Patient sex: M
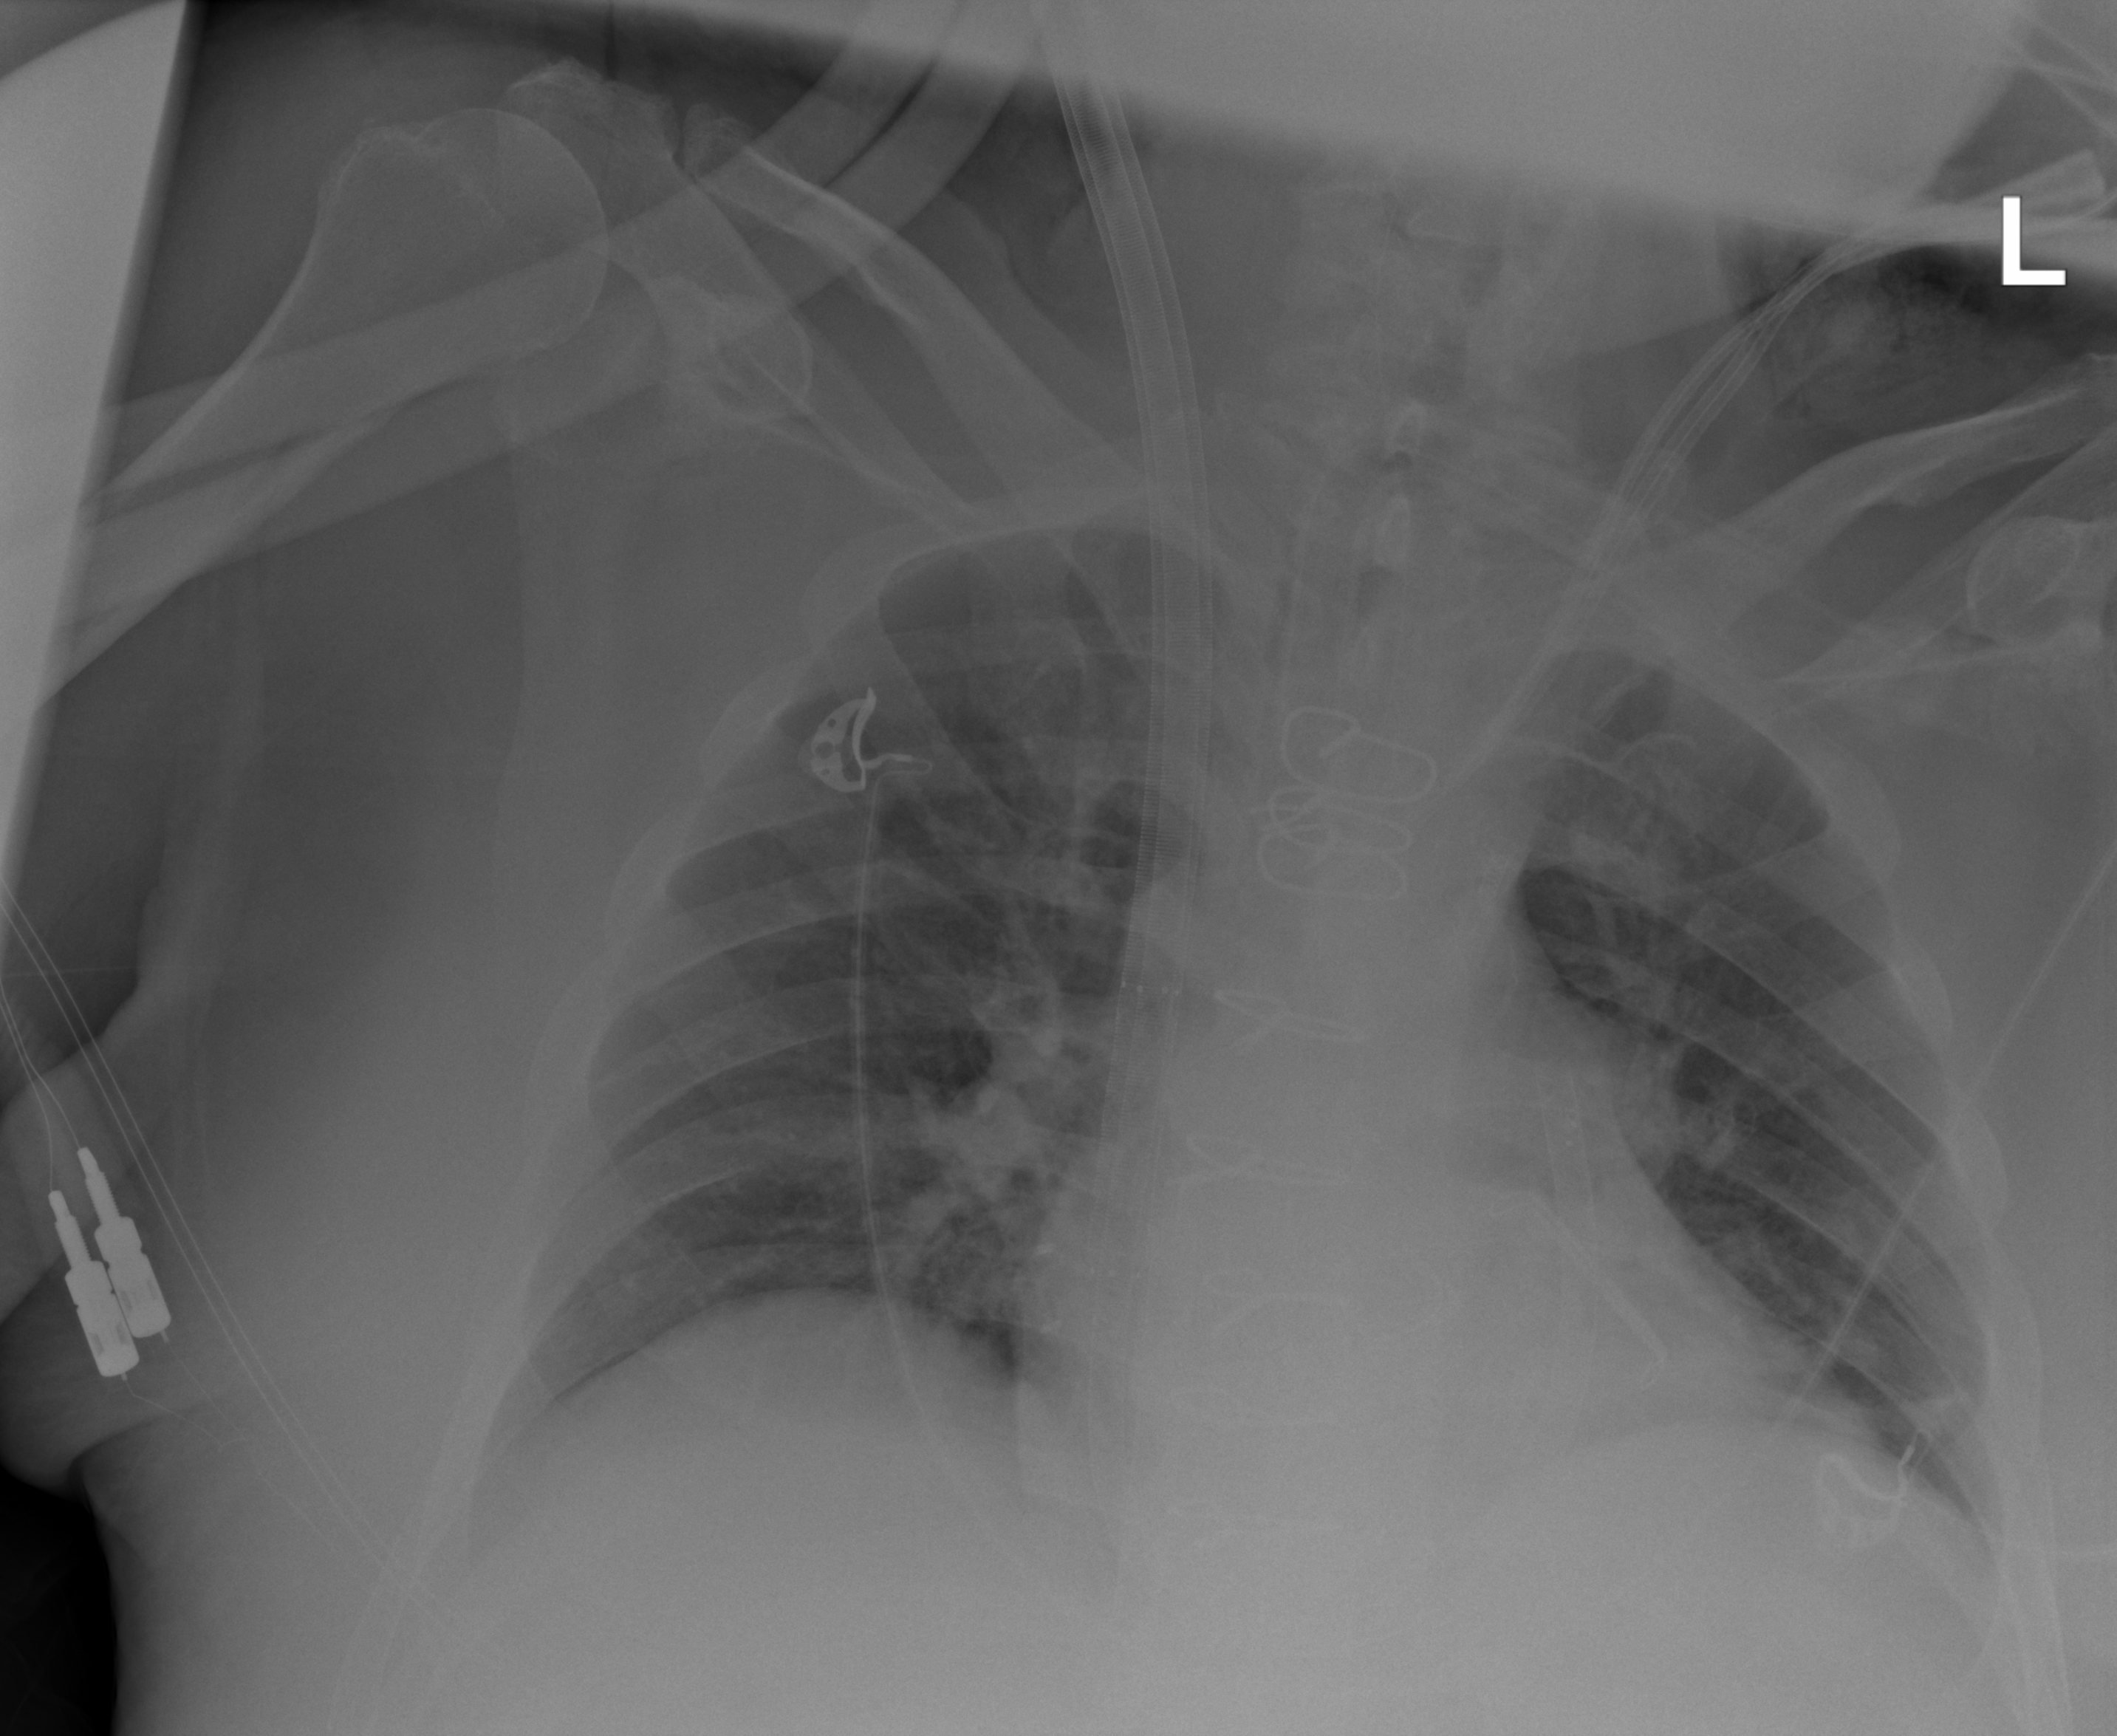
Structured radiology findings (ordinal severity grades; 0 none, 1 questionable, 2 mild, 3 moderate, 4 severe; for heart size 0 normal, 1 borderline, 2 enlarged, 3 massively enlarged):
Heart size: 2
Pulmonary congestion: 1
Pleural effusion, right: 0
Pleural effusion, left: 0
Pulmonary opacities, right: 0
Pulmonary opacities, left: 0
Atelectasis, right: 2
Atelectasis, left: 2